Field crop: maize
Growth stage: 2
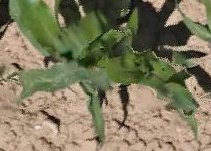
Species: maize